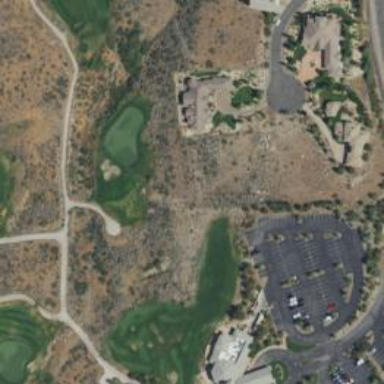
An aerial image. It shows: Rough area on grassy golf course.